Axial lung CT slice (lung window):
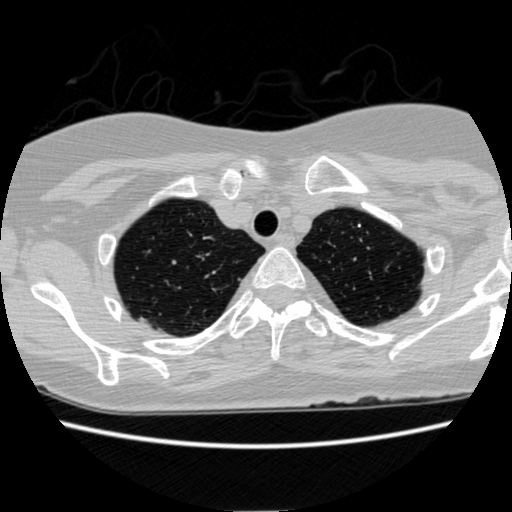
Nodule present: no